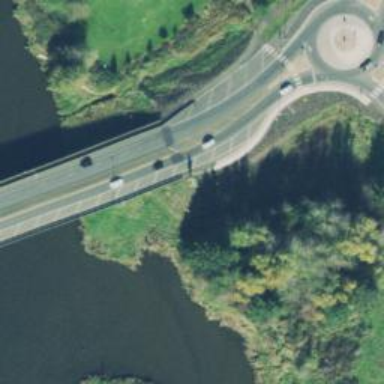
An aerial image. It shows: Trunk road bridge.